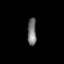
Tissue: lung
Cell type: Epithelial cells
Senescence score: 0.2345
Nuclear area (px): 243
Mean DAPI intensity: 115.745